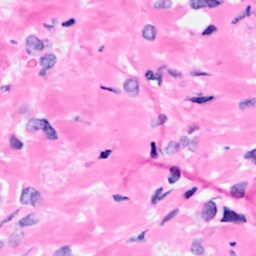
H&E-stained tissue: Breast